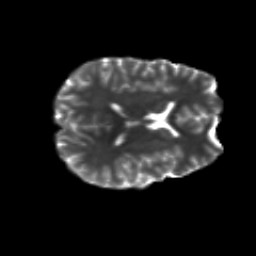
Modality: T2w
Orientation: axial
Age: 23
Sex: female
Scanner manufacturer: siemens
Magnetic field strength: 3 T
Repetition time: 8.8 s
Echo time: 0.085 s